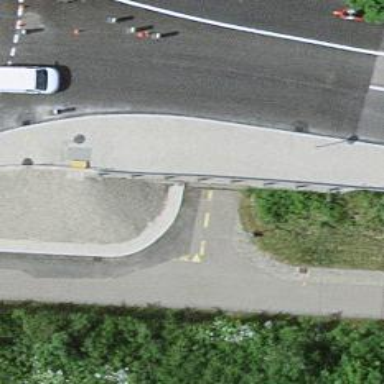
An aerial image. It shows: Footway passing through tunnel.